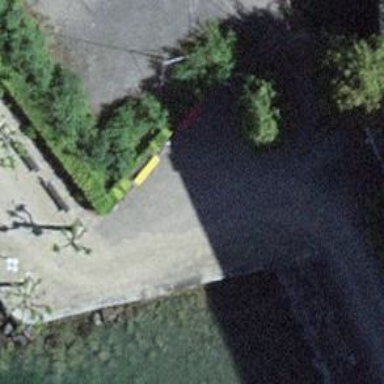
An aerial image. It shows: Bench.